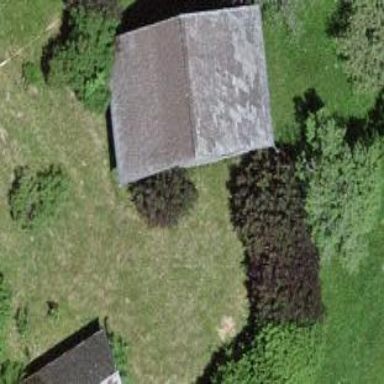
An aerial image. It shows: Rural barn.